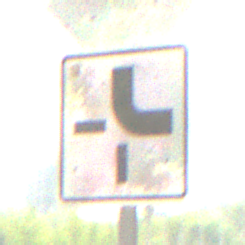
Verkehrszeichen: VerlaufVorfahrtsstrasse4
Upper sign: Stop
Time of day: MorningAfternoon
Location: Outdoor (Suburban)
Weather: Clear
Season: NotSpecified
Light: Natural